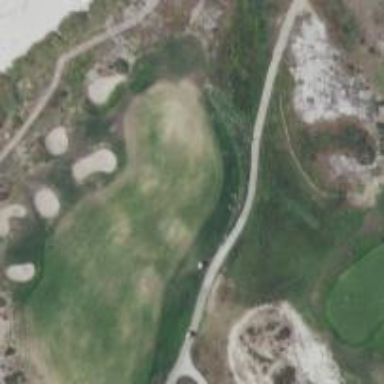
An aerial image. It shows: Grassy area designated as golf fairway.